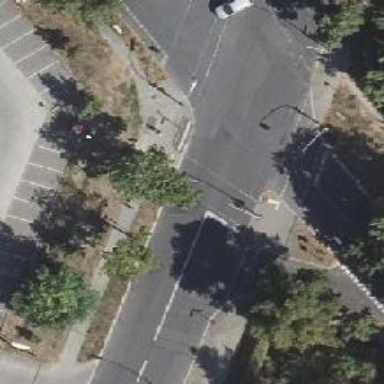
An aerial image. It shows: Road with traffic signals for signaling.